Field crop: maize
Growth stage: 1
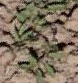
Species: convolvulus